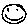
Label: smiley face